Question: Hi i cant figure out why this wont work.
I have a image and a selection and i want the image to always be the same size and position as the selection so i put this code in a timer:
'''
procedure TfrmMainUI.tmrUpdateTimer(Sender: TObject);
var i : integer;
begin
Image1.Width:=Selection1.Width;
Image1.Height:=Selection1.Height;
Image1.Position.X:=Selection1.Position.X;
Image1.Position.Y:=Selection1.Position.Y;
end;
'''
But it doesn't work.
What is supposed to happen is the image resizes to the selection and its position also follows the selection.
But what happens is that i can move and resize the selection and the image just stays where it is and doesn't resize.

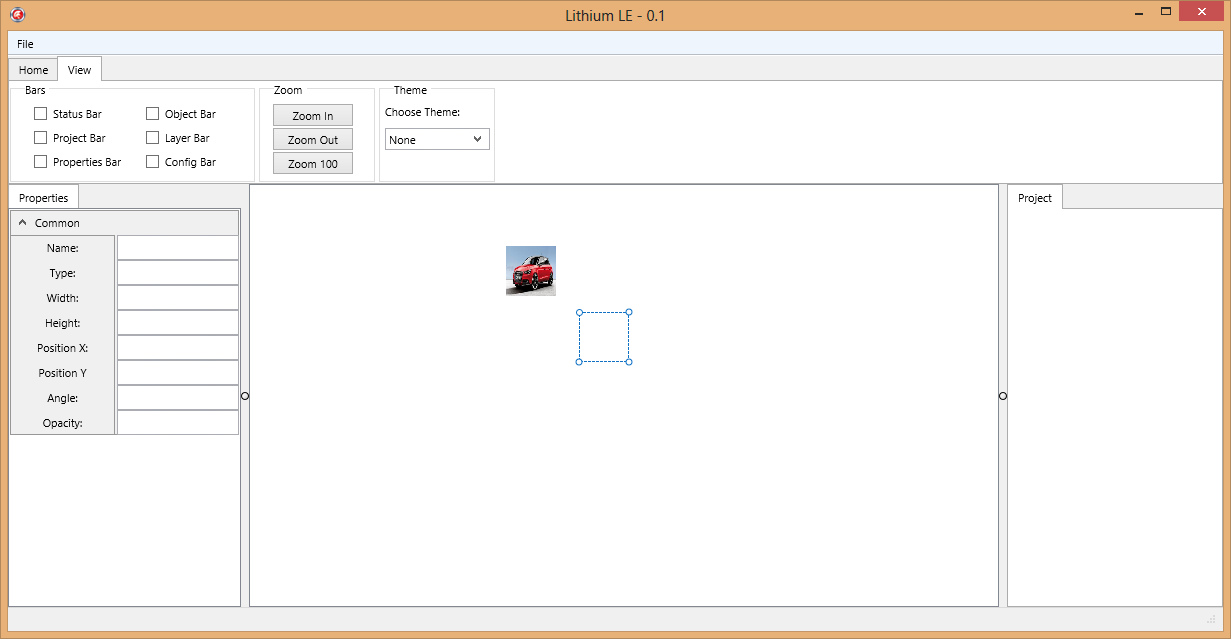
Answer: As @Mike Sutton pointed out in the comments, you should be using the 'OnTrack' event of 'TSelection' to trigger updates to your image.
The <URL> says:
> The event handler of the OnTrack event is called cyclically from the
MouseMove method while the TSelection object is in the process of
moving or resizing.Write a custom OnTrack event handler to perform a specific action when
TSelection is in the process of moving or resizing.
You state in a comment, the components are created dynamically at runtime, rather than on the designtime surface. So you will also need to assign your handler in code. Do it like this:
'''
Selection1.OnTrack := SelectionTrack;
'''
Your event handler will look like this:
'''
procedure TfrmMainUI.SelectionTrack(Sender: TObject);
begin
Image1.Width:=Selection1.Width;
Image1.Height:=Selection1.Height;
Image1.Position.X:=Selection1.Position.X;
Image1.Position.Y:=Selection1.Position.Y;
end;
'''
You also say in the comments that you need to track selection changes for a number of linked images and selections. You can modify the event handler like this:
'''
procedure TfrmMainUI.SelectionTrack(Sender: TObject);
var
Selection: TSelection;
Image: TImage;
begin
Selection := Sender as TSelection;
Image := ImageFromSelection(Selection);//you need to implement this function
Image.Width:=Selection.Width;
Image.Height:=Selection.Height;
Image.Position.X:=Selection.Position.X;
Image.Position.Y:=Selection.Position.Y;
end;
'''